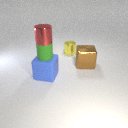
small yellow metal cylinder behind large blue rubber cube